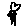
Label: bird